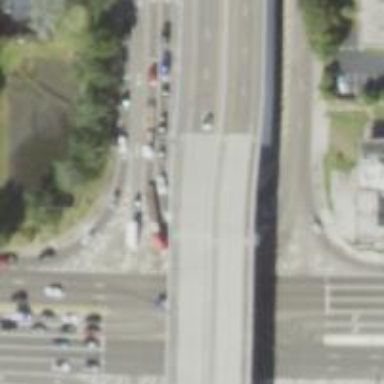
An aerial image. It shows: Motorway link.